RGB frame:
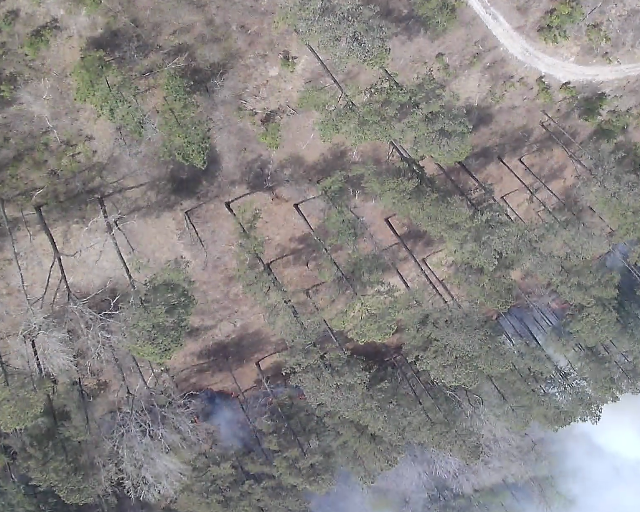
Thermal frame:
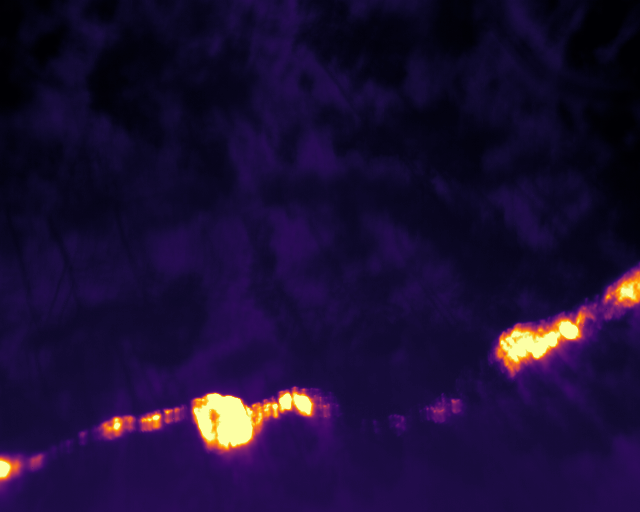
Captured: 2026-02-26 02:27:07
Pixels at or above 80 °C: 10298 (fraction of frame: 0.03143)